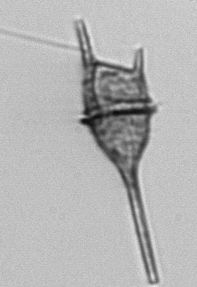
Label: Tripos_lineatus